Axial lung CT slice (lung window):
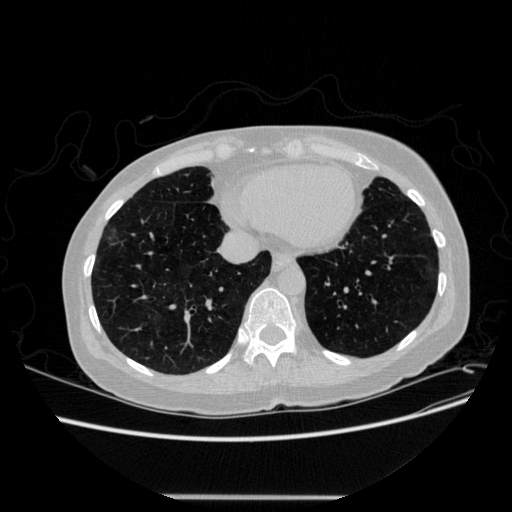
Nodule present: no